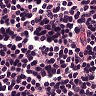
Metastatic tissue present: no